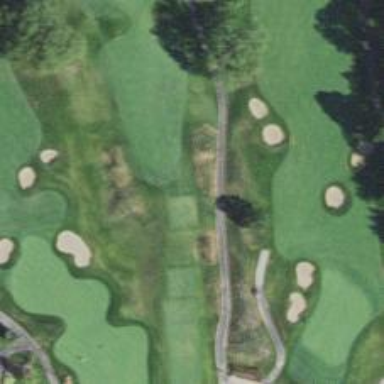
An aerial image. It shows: Golf tee.